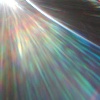
Label: sunburn